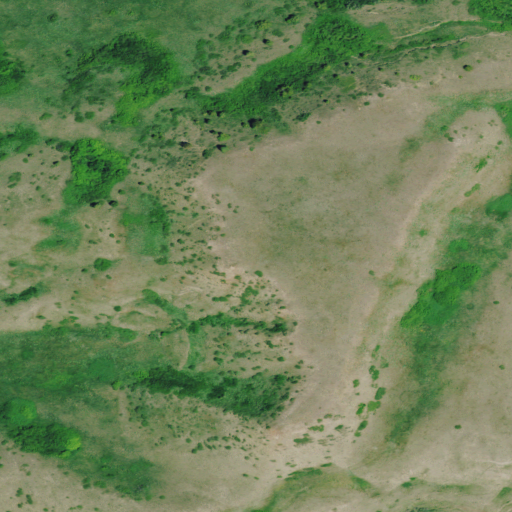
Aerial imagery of mountain in Montana named Rattlesnake Butte containing grassland, shrub, and evergreen forest